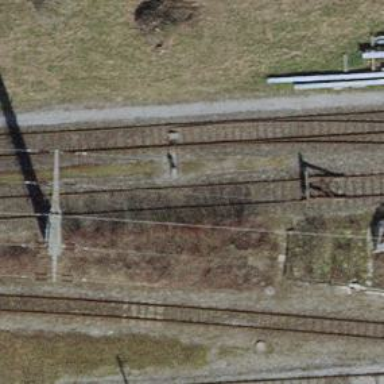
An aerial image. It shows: Railway switch.